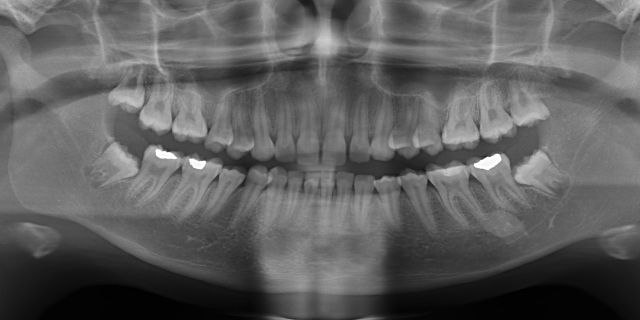
adult